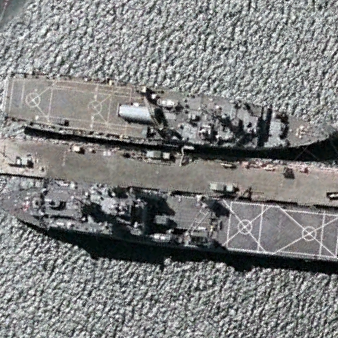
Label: combat